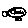
Label: circle